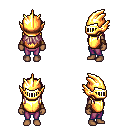
a pixel art fantasy rpg character, female body template, human, dark skin, gold chest armor, magenta pants, white blonde unkempt hairstyle, gold helm, leather bracers, four views (front, back, left, right), 2x2 character sprite sheet, small pixel art, hard edges, no anti-aliasing